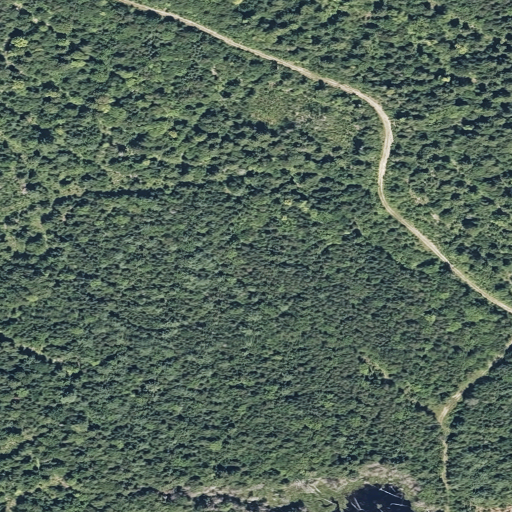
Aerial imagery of ridge(s) in Maine named Hoytville Horseback containing mixed forest and evergreen forest